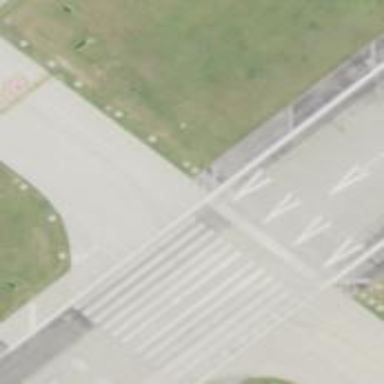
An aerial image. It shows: View of taxiway at the airport.